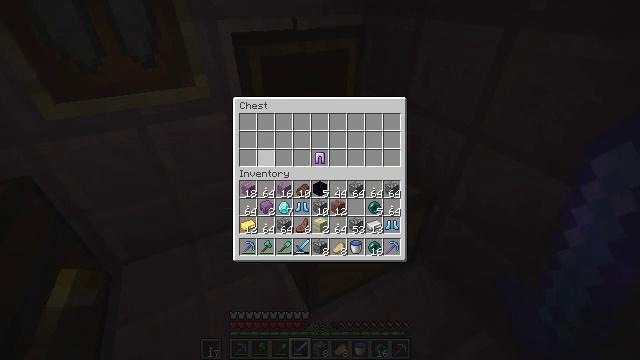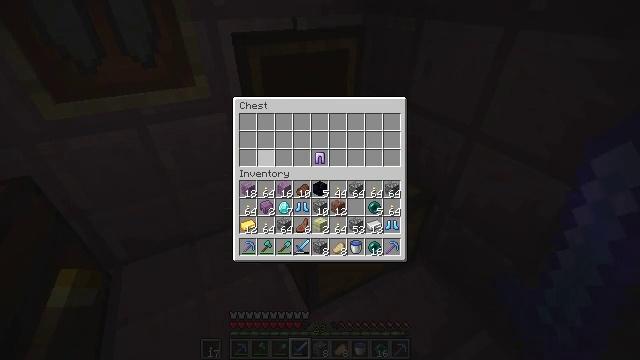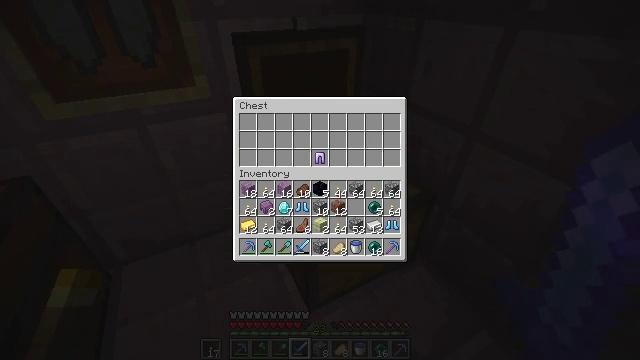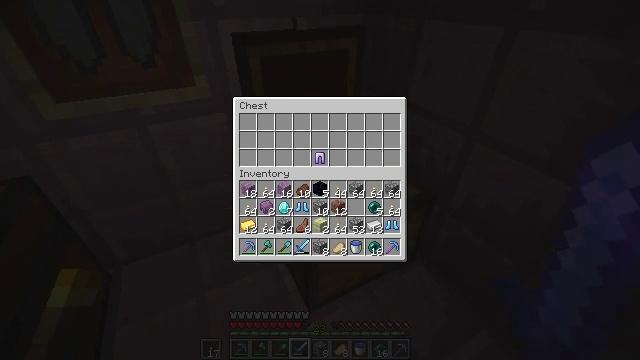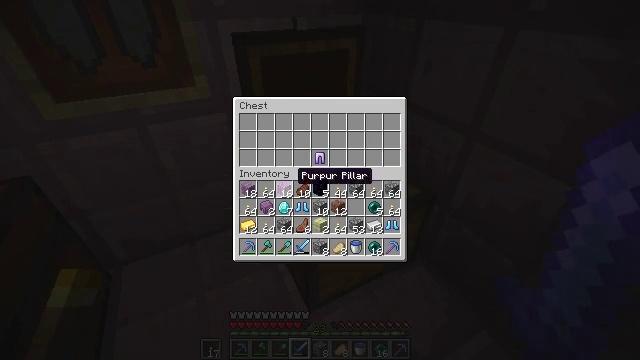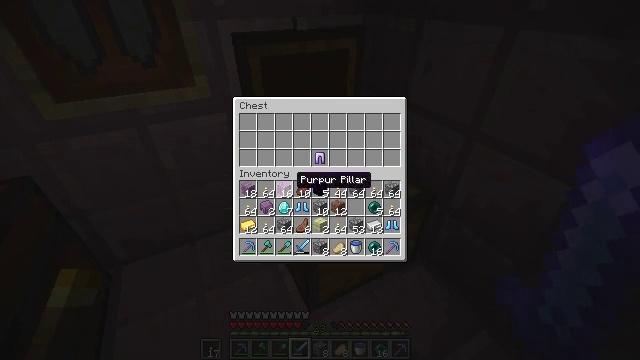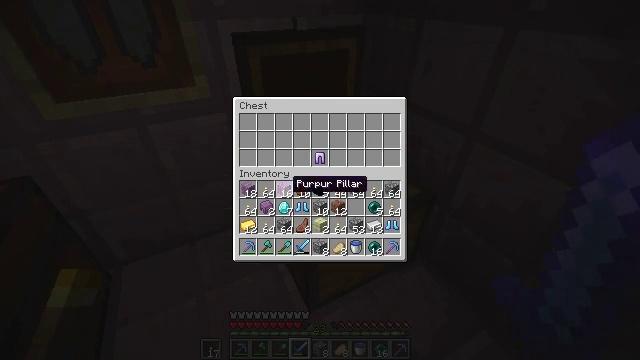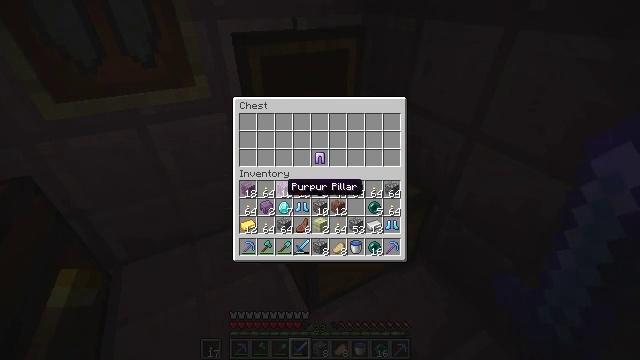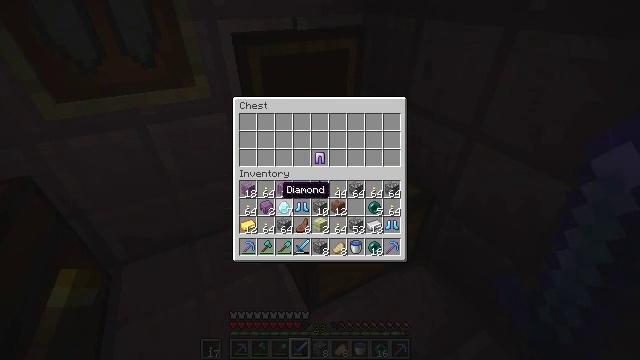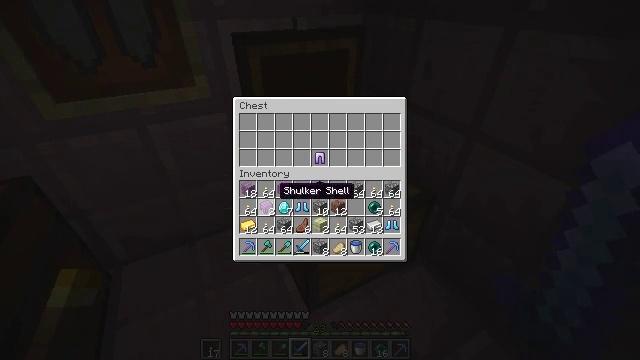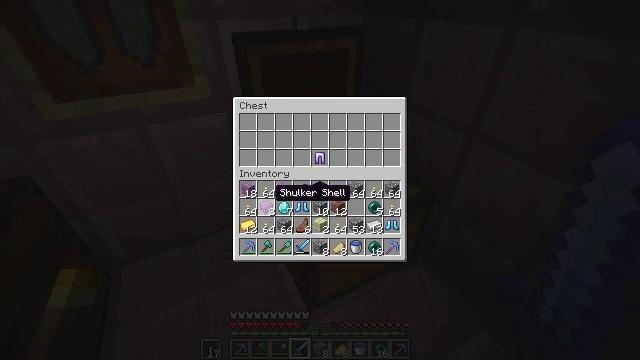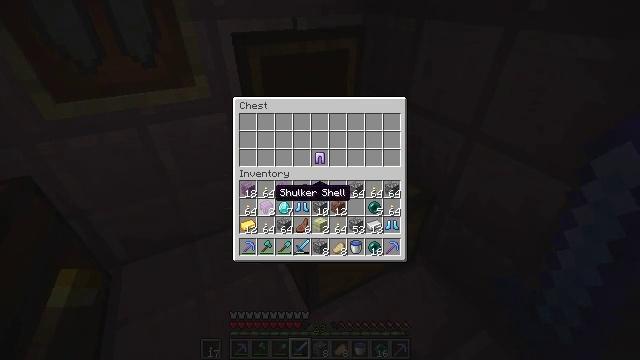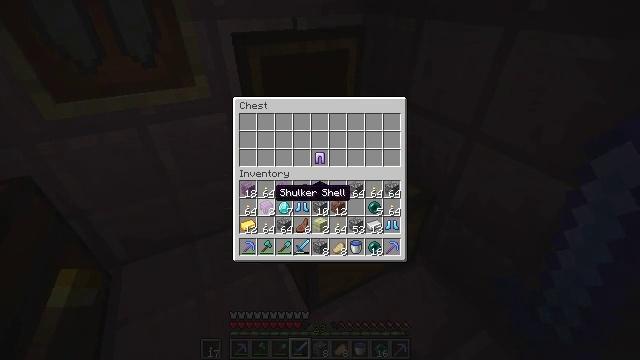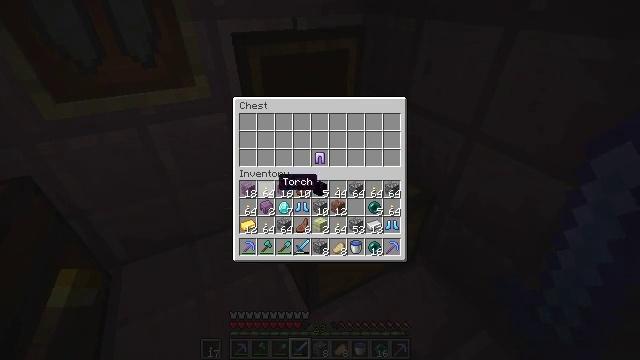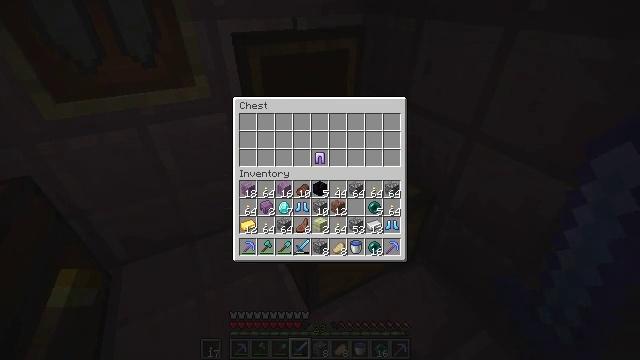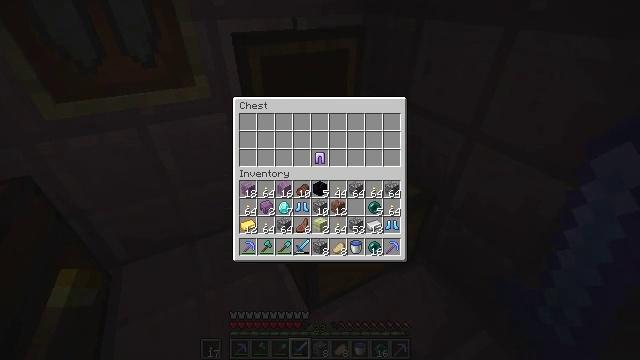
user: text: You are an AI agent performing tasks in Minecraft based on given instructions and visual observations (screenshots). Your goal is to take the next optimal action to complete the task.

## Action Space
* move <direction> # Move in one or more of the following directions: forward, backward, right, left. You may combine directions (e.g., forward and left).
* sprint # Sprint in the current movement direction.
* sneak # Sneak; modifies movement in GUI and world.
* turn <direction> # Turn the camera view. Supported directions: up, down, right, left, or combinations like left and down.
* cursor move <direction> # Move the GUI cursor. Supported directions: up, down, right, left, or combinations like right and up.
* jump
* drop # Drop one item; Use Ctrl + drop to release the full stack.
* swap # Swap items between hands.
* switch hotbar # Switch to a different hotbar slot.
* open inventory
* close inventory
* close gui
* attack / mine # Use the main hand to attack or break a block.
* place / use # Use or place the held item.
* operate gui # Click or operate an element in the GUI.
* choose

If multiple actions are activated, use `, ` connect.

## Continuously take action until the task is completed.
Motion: motion action
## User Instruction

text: Collect the brewing stand for reuse.
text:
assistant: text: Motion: sneak, cursor move right
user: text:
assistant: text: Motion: sneak, cursor move right
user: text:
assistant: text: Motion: sneak, cursor move down
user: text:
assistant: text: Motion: sneak, cursor move down
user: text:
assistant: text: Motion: sneak
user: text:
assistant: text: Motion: sneak
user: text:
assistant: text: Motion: sneak
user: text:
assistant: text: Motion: sneak
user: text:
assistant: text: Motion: no_op
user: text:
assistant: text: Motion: no_op
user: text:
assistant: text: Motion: sneak
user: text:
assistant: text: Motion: sneak
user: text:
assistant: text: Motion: sneak, cursor move up
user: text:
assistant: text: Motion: sneak, cursor move right and up
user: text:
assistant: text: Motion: sneak
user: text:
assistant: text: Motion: sneak
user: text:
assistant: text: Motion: sneak
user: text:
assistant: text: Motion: sneak
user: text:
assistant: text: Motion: sneak, cursor move right
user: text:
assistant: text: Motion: sneak
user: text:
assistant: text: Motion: sneak
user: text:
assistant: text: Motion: sneak, cursor move left
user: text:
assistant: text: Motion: sneak
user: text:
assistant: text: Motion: sneak
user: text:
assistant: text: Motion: sneak
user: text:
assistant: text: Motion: sneak
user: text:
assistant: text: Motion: sneak
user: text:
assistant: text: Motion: sneak
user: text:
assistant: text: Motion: sneak
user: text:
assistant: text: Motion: sneak, operate gui